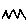
Label: zigzag